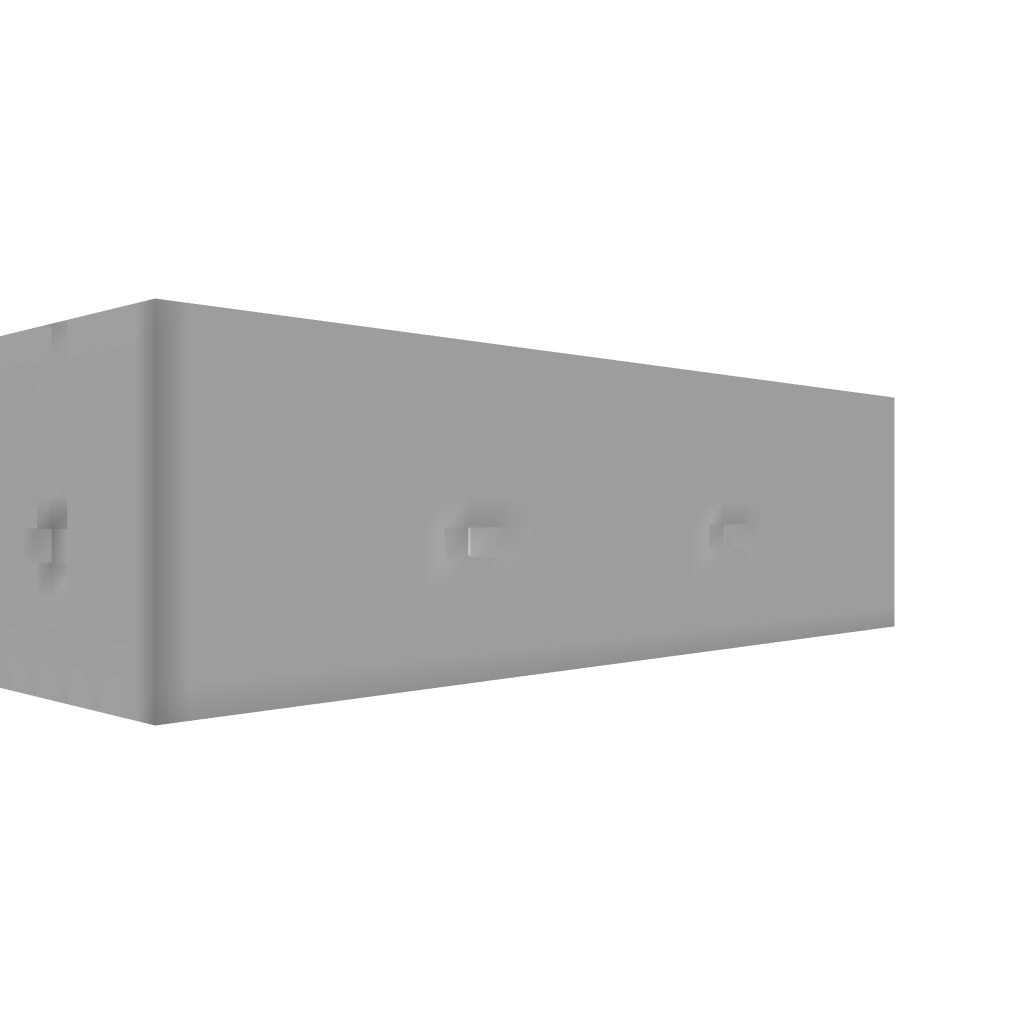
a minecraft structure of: Salvage and Attack Submarine Nautilus